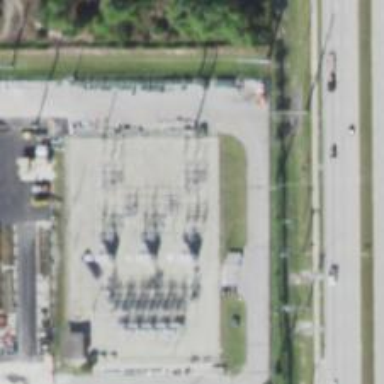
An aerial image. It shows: Switch used for power control.